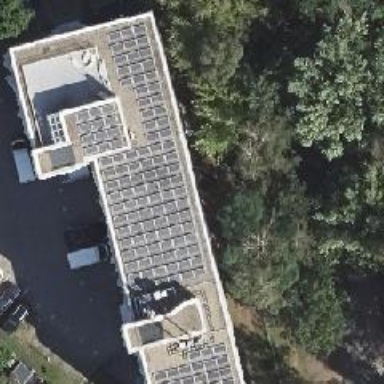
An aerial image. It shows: Solar power generator using photovoltaic method with solar photovoltaic panel types.